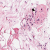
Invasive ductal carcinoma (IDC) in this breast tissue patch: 0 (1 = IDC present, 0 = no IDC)